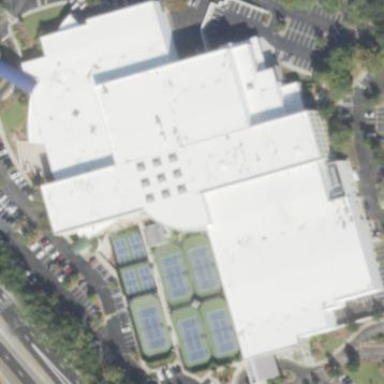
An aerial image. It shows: Sports center building.